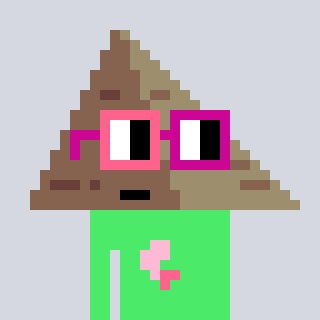
a pixel art character with square pink and red glasses, a pyramid-shaped head and a teal-colored body on a cool background